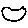
Label: bird